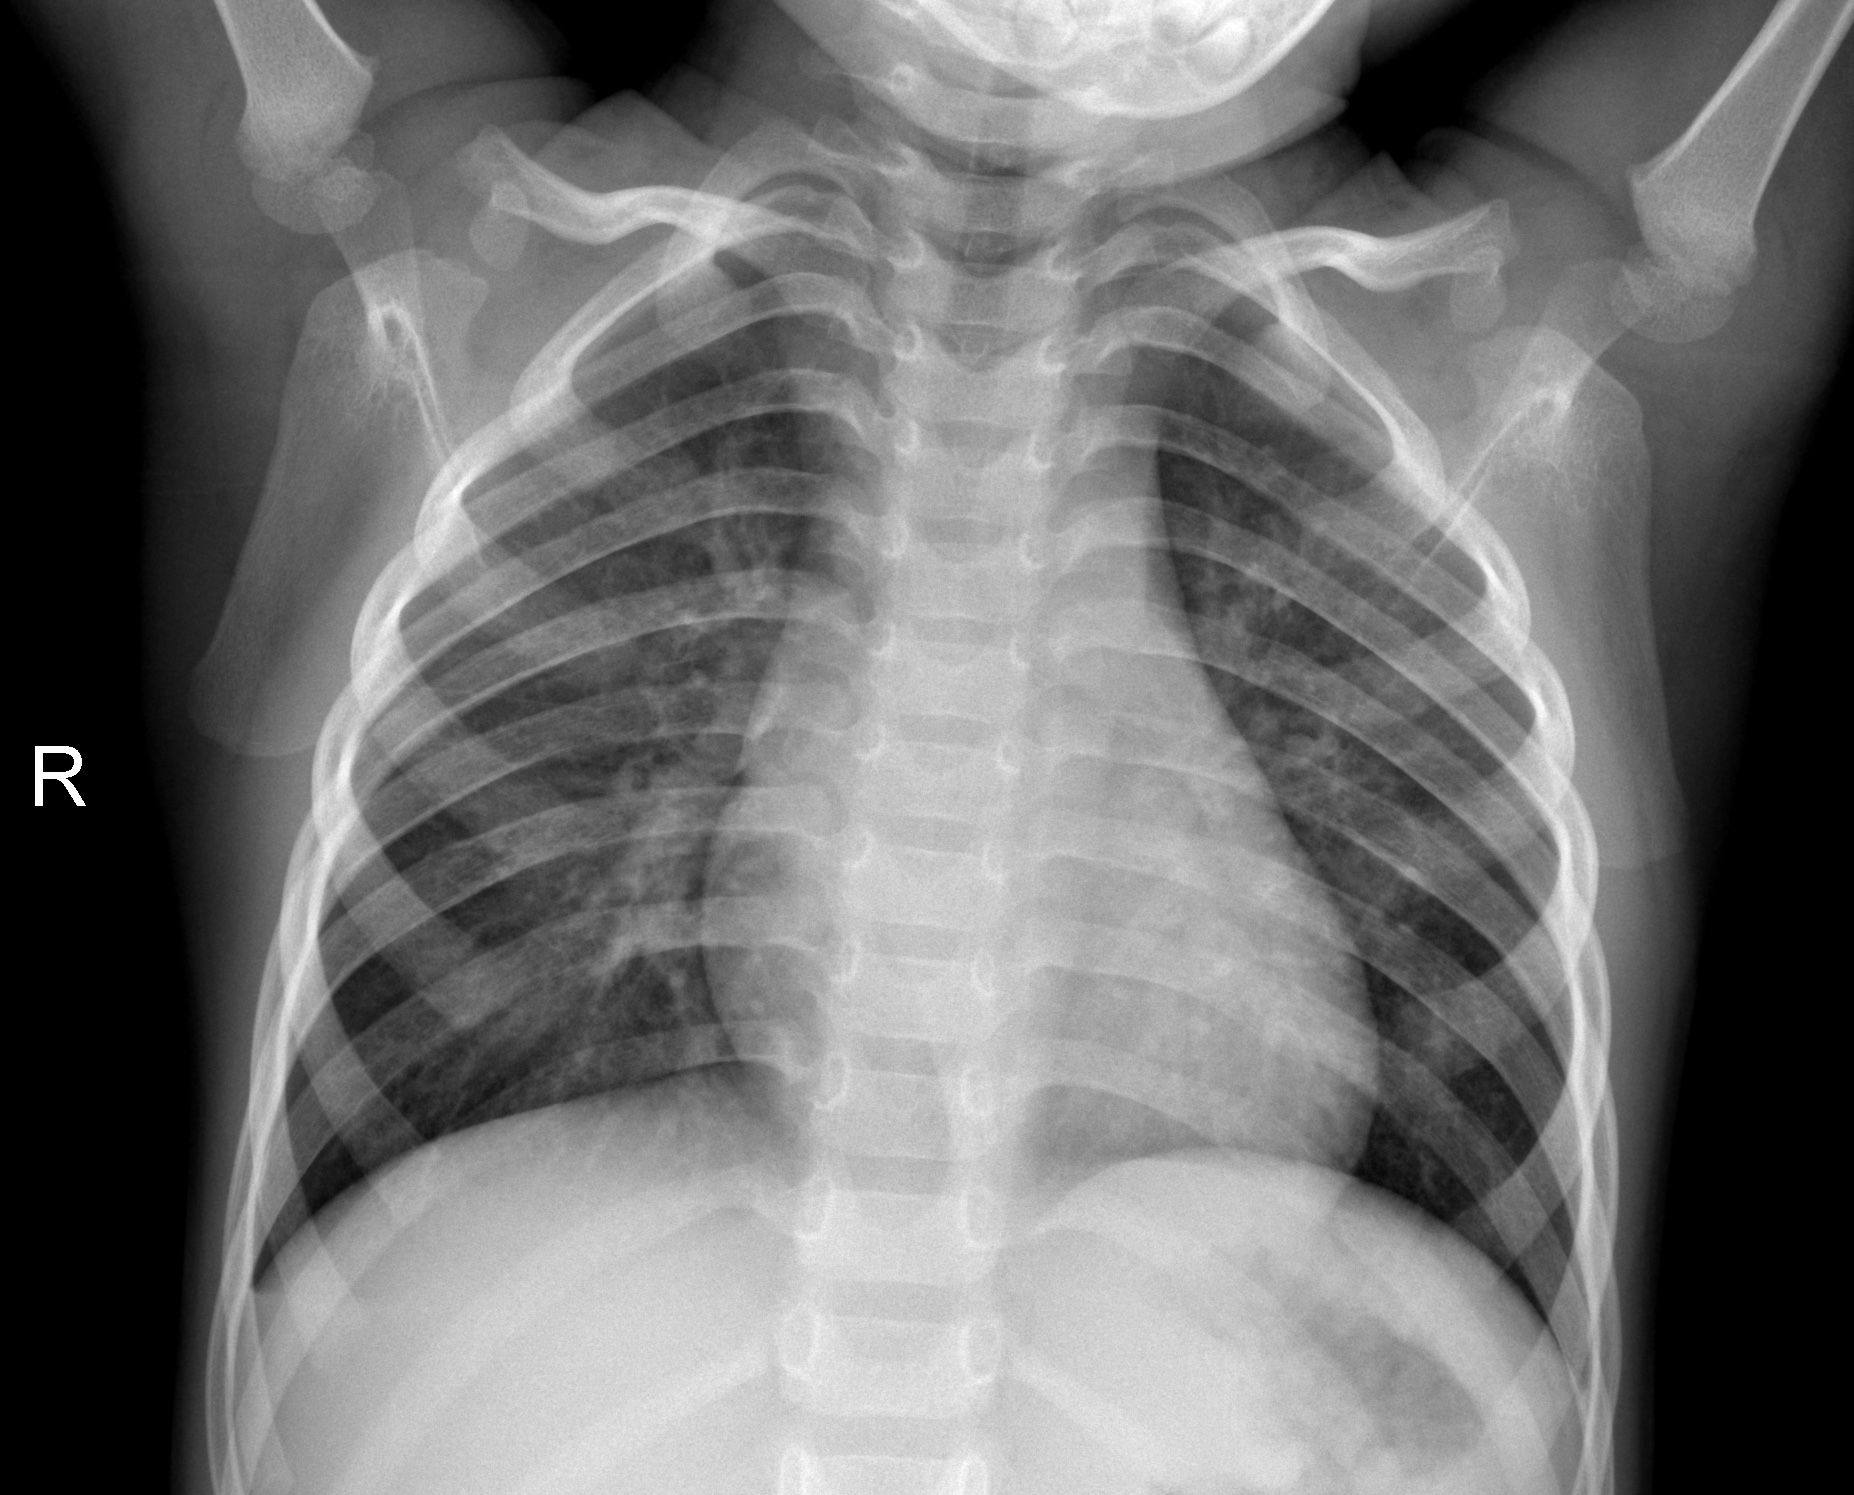
Diagnosis: NORMAL